Interaction volume radius: 5 \u00c5
Interaction volume height: 25 \u00c5
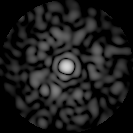
Disorder parameter: 0.8645